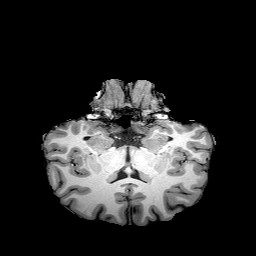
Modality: T1w
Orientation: sagittal
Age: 25
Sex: female
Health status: healthy